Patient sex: F
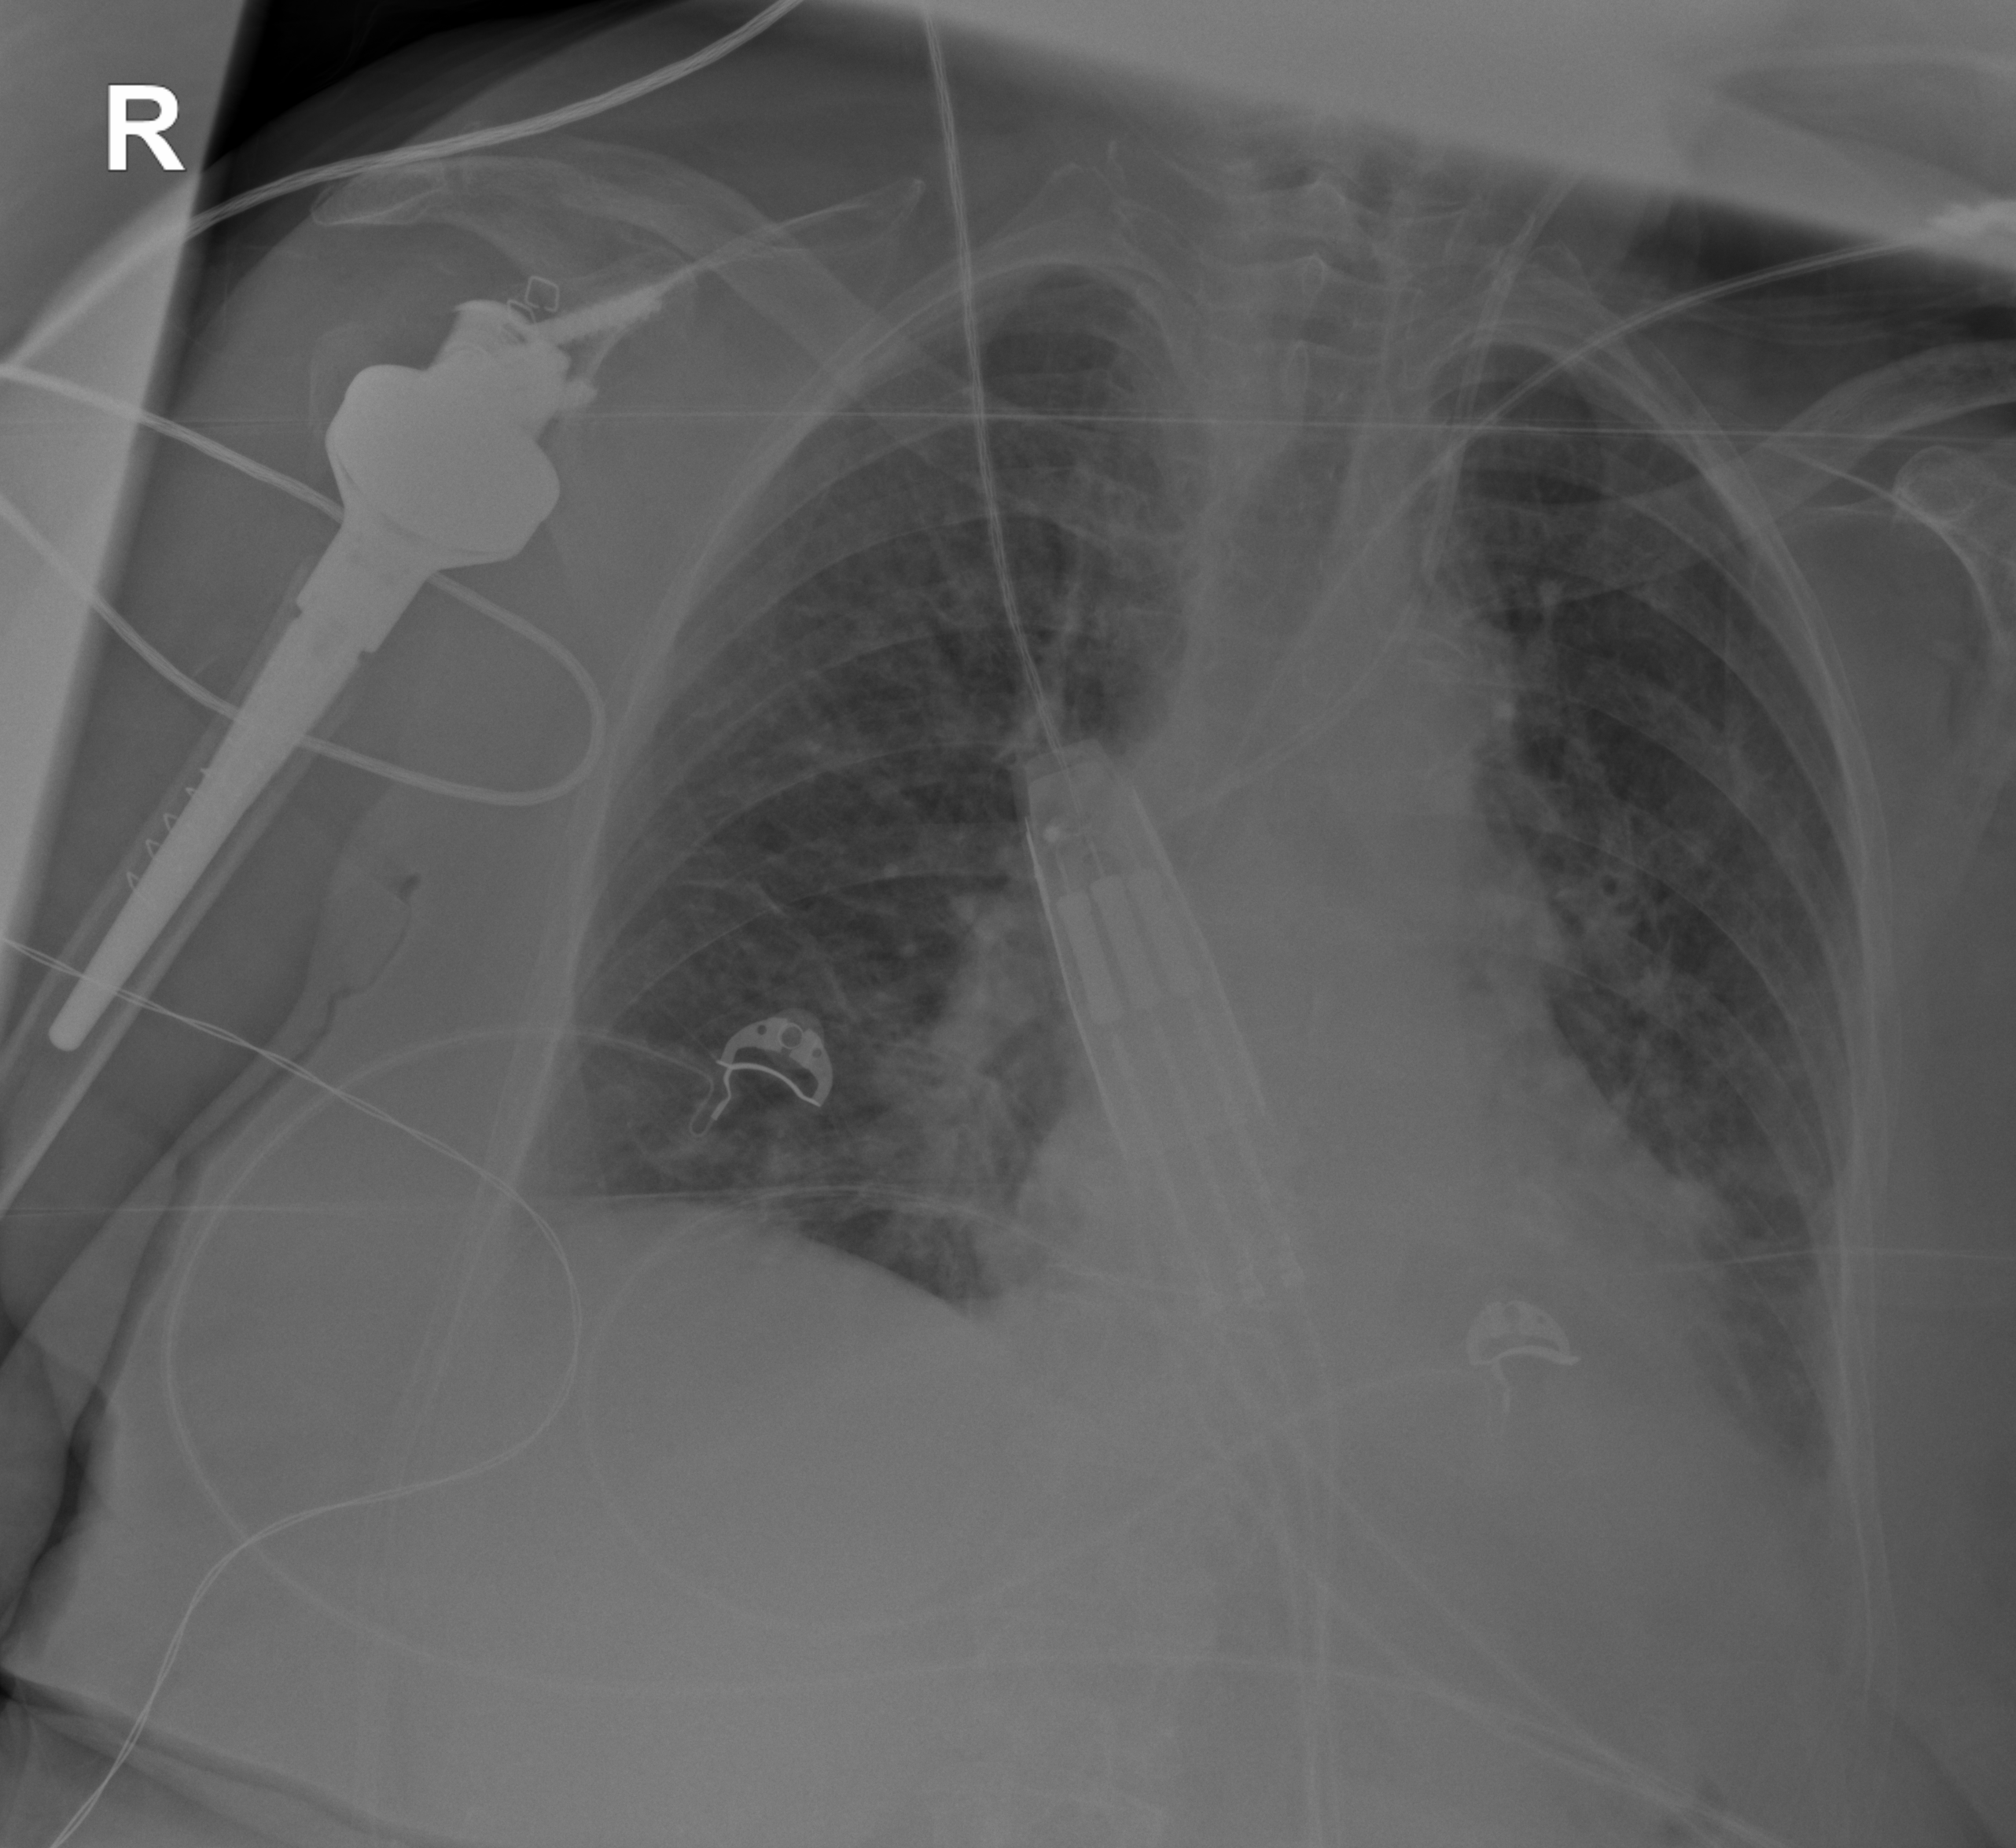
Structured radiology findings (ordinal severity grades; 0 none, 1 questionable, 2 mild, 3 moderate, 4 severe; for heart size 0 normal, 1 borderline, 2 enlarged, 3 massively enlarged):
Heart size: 0
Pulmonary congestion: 2
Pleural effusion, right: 0
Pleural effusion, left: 2
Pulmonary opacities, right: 0
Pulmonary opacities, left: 0
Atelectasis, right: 0
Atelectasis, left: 0